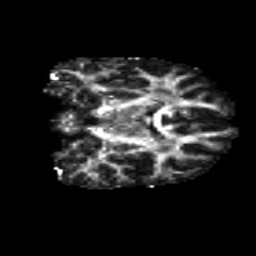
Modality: FA
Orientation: coronal
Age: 22
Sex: male
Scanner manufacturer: siemens
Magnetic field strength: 3 T
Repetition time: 8.8 s
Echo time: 0.085 s